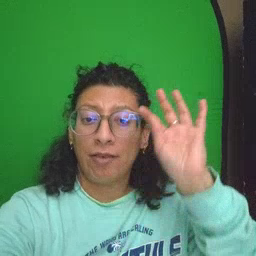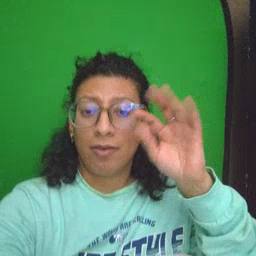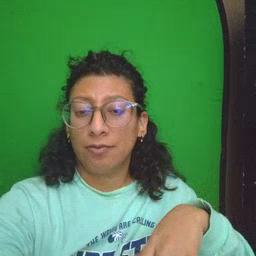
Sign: find